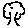
Label: tree